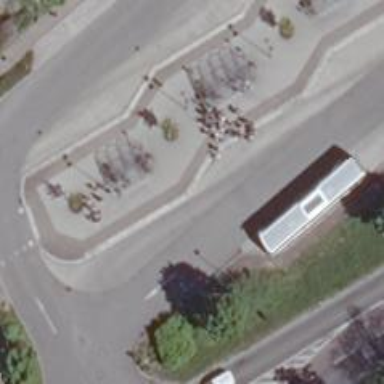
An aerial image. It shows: Platform for public transport with shelter.